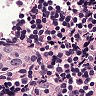
Metastatic tissue present: no